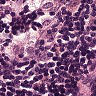
Metastatic tissue present: no